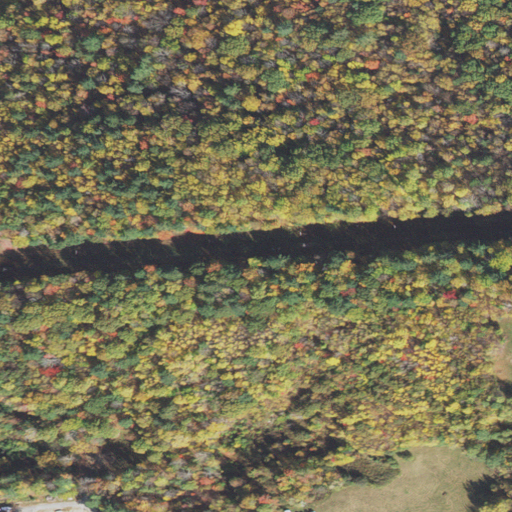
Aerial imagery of mountain in New Hampshire named York Hill containing deciduous forest, mixed forest, shrub, grassland, evergreen forest, pasture, and barren land